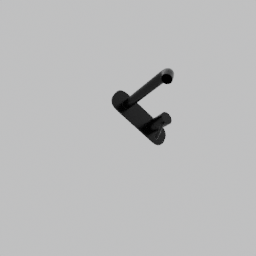
Label: appliances